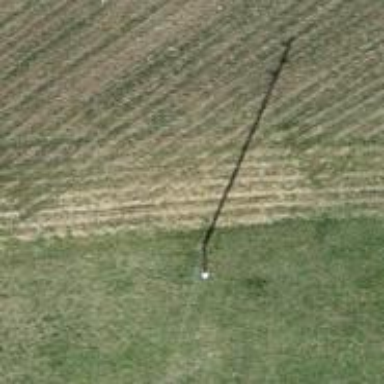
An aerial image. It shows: Power pole.